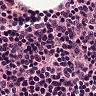
Metastatic tissue present: no